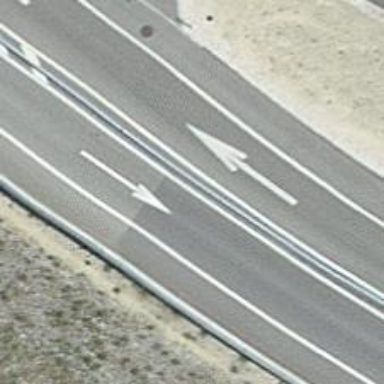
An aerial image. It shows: Asphalt trunk highway.